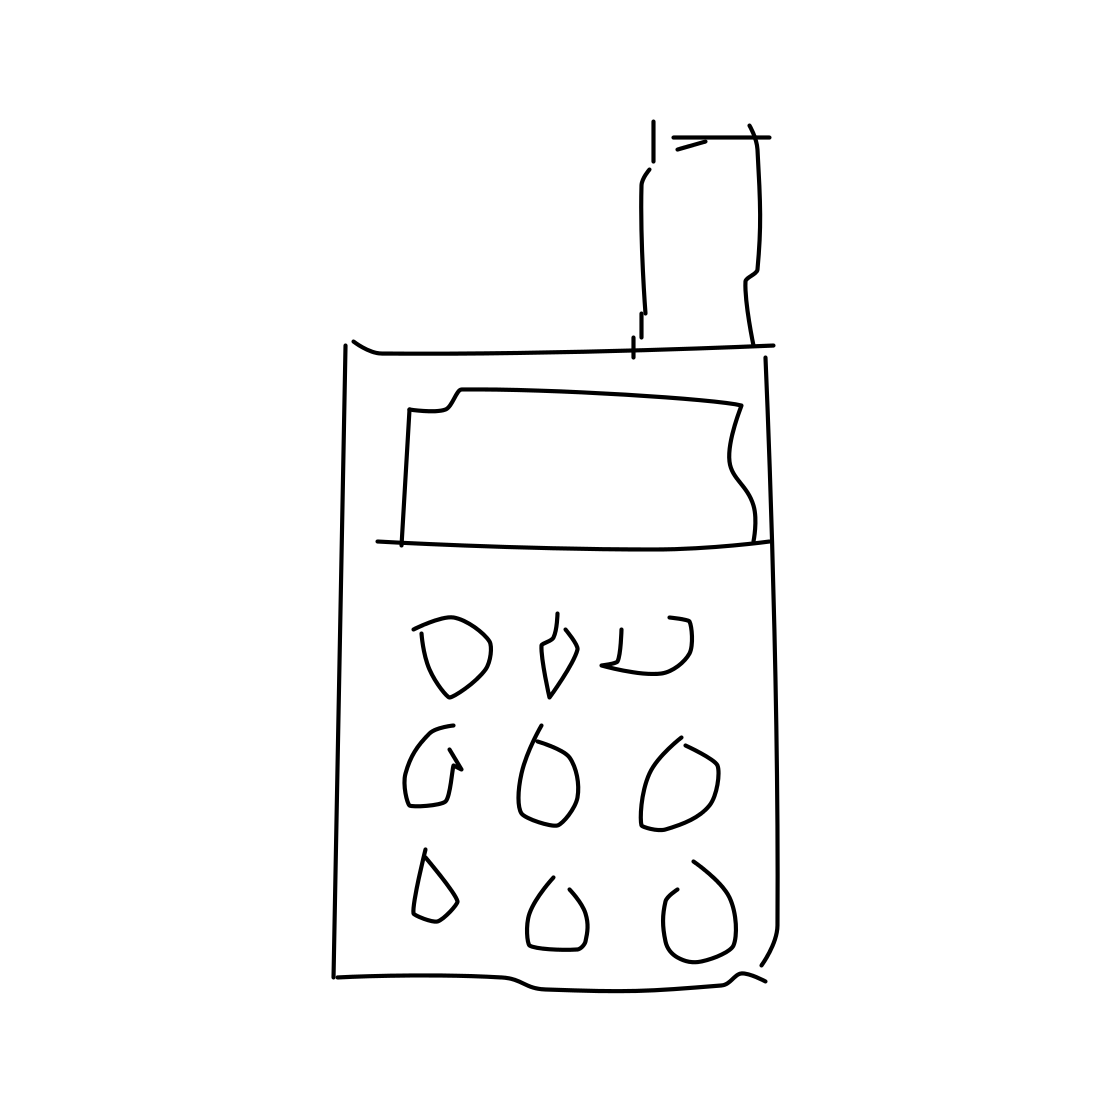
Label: walkie talkie